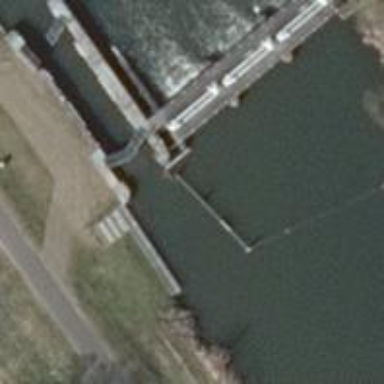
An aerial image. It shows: Lock gate on waterway.